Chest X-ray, PA view. Patient: 68 years old, sex F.
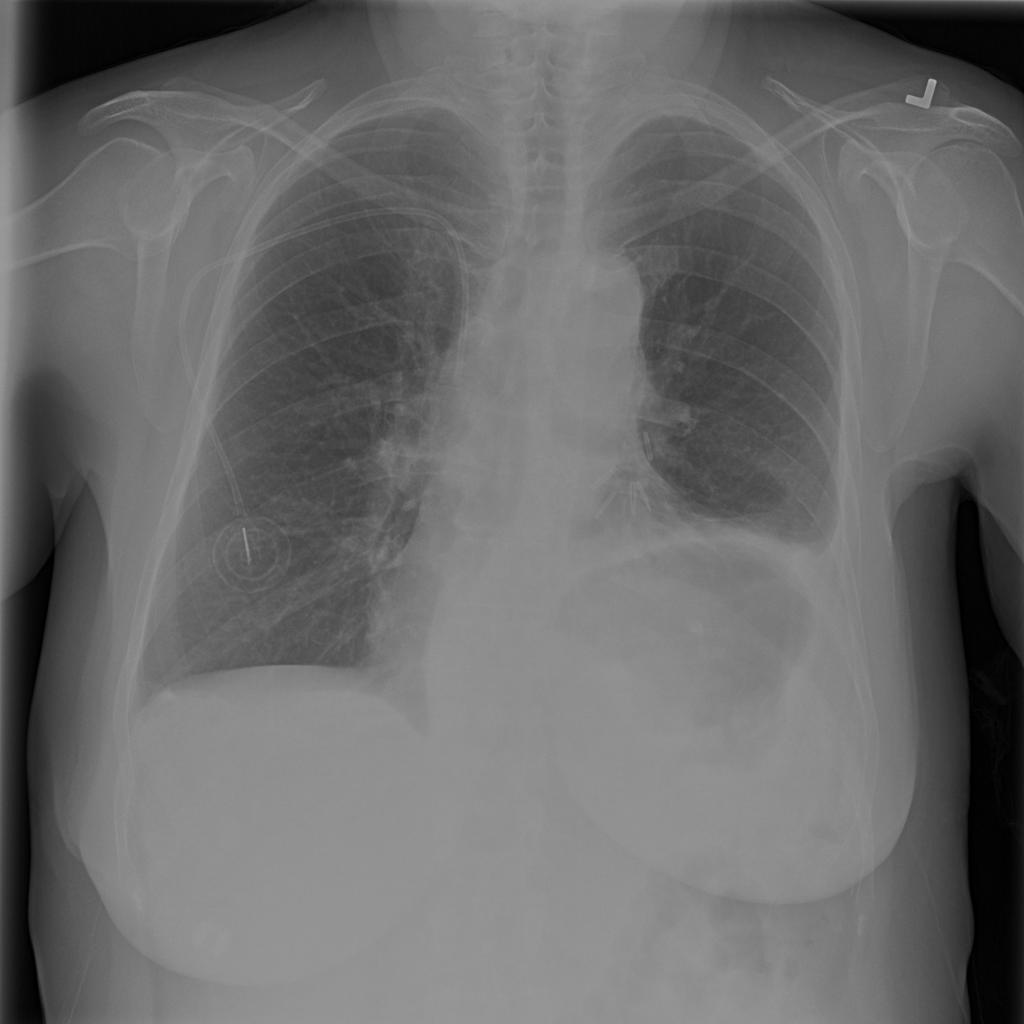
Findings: Effusion